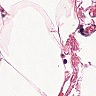
Metastatic tissue present: no